Question: Find the minimum number of moves required to get from the Tower of Hanoi state described in the figure to the completed state
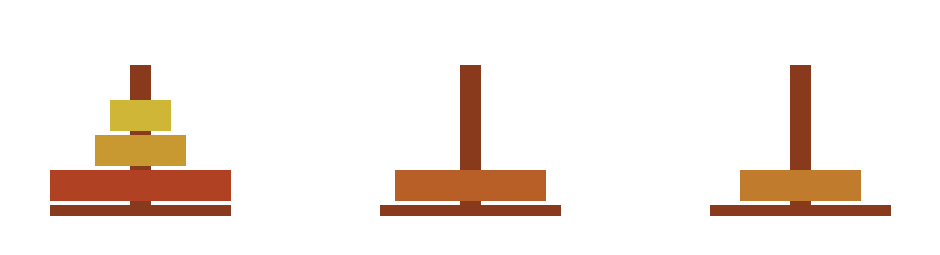
Answer: 20